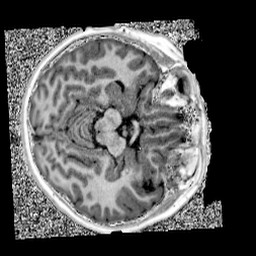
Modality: UNIT1
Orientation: axial
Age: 12
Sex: male
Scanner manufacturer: siemens
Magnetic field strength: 3 T
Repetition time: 4 s
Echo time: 0.00299 s